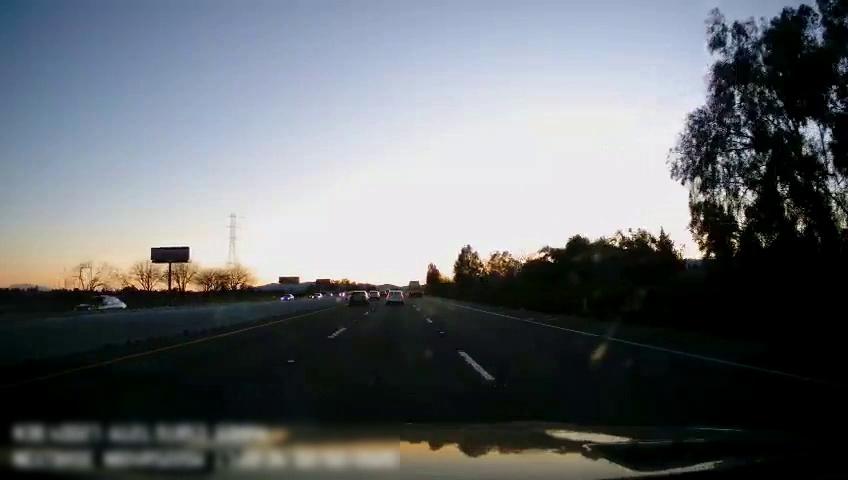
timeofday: Day
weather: Sunny
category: Drivable Space
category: Vehicles | Car
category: Vehicles | SUV
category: Vehicles | Car
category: Vehicles | Car
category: Vehicles | Car
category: Vehicles | Truck
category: Lanes | Current Lane
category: Lanes | Current Lane
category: Lanes | Alternate Lane
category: Lanes | Alternate Lane